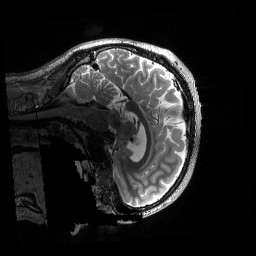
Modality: T2w
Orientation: sagittal
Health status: healthy
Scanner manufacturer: siemens
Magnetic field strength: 3 T
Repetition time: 3.2 s
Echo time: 0.563 s